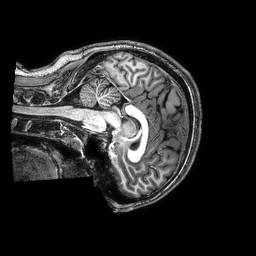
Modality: T1w
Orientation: sagittal
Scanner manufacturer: philips
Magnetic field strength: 3 T
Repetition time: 0.008 s
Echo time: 0.003554 s